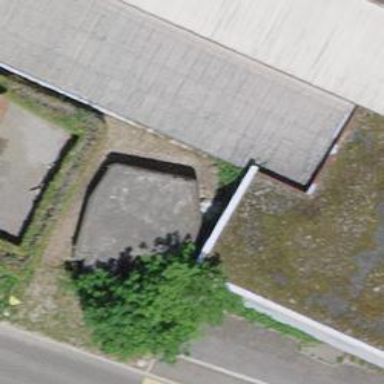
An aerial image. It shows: Military bunker for protection and defense.